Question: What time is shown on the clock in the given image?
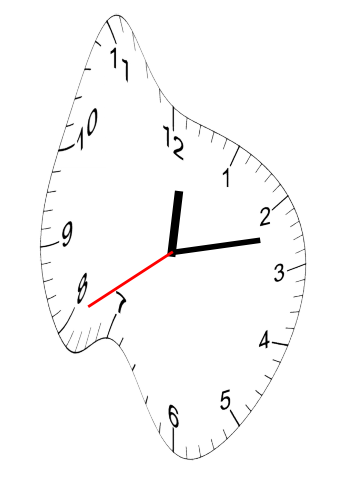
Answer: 12:12:40